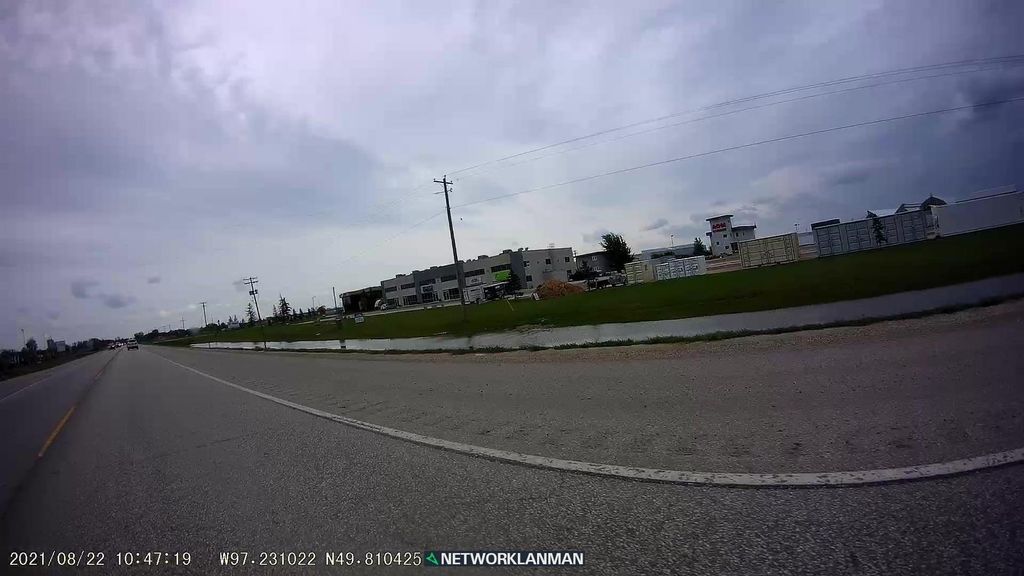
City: winnipeg